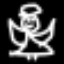
Label: angel